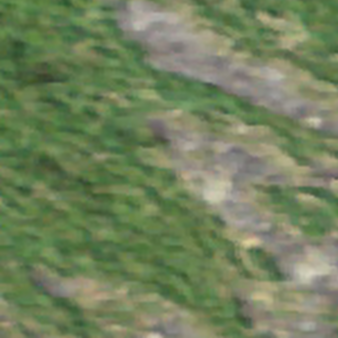
Label: other